Field crop: maize
Growth stage: 2
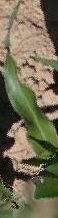
Species: maize